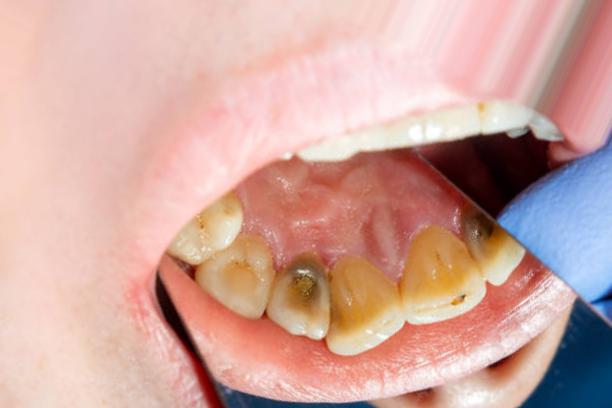
Condition: Tooth Discoloration